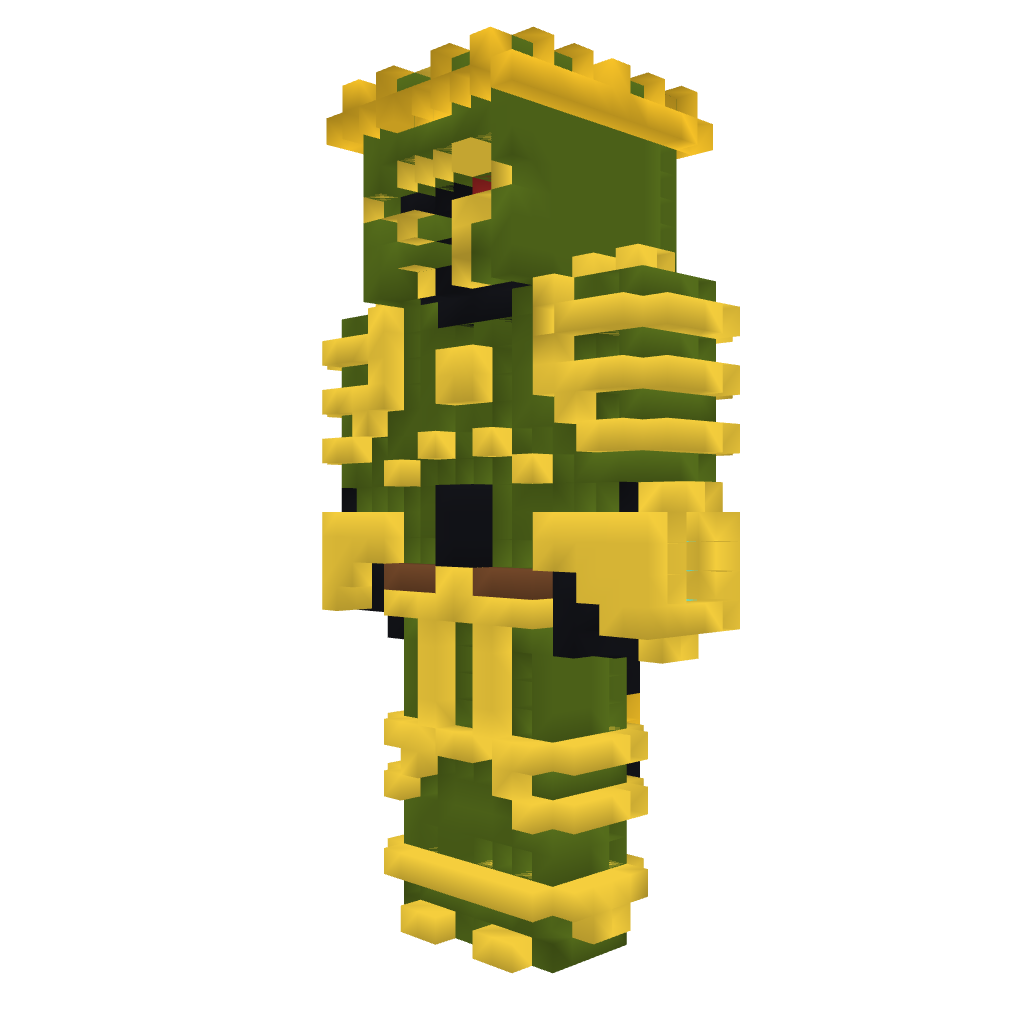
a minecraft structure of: BossModz8 Statue